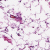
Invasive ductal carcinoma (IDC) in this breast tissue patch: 0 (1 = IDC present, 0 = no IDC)